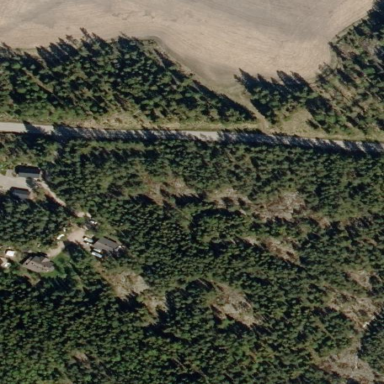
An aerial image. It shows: Forest area.